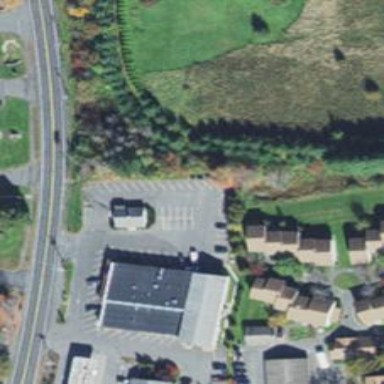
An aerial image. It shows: Retail area.